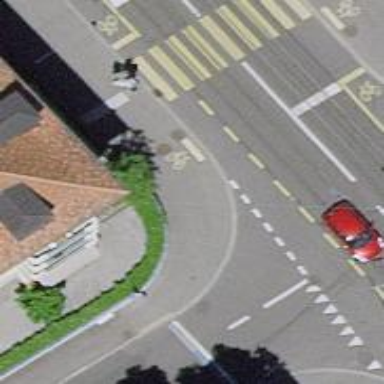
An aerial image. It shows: Kerb barrier.